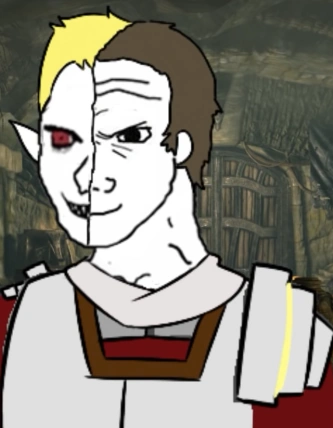
Label: 5_Wojak_with_Background